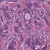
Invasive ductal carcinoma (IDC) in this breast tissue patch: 1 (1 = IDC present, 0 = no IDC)